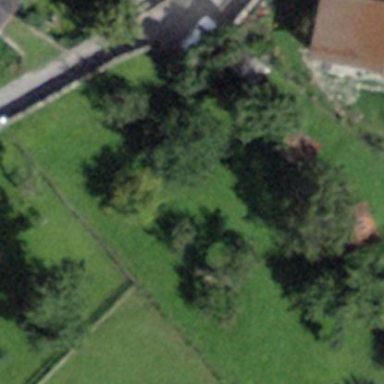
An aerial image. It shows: Orchard.